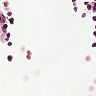
Metastatic tissue present: no